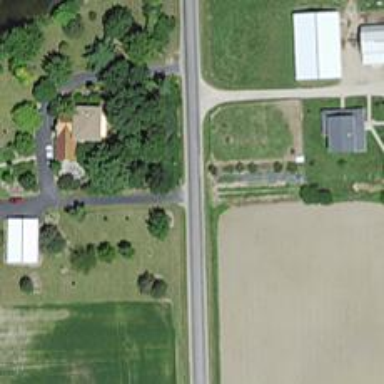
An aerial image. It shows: Driveway leading to service road.